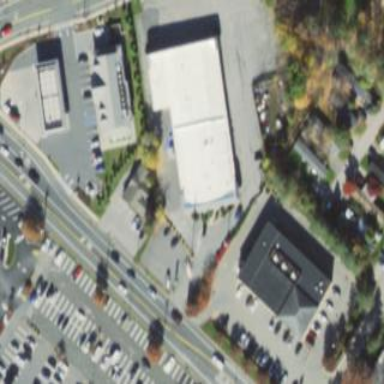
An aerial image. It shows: Retail building.